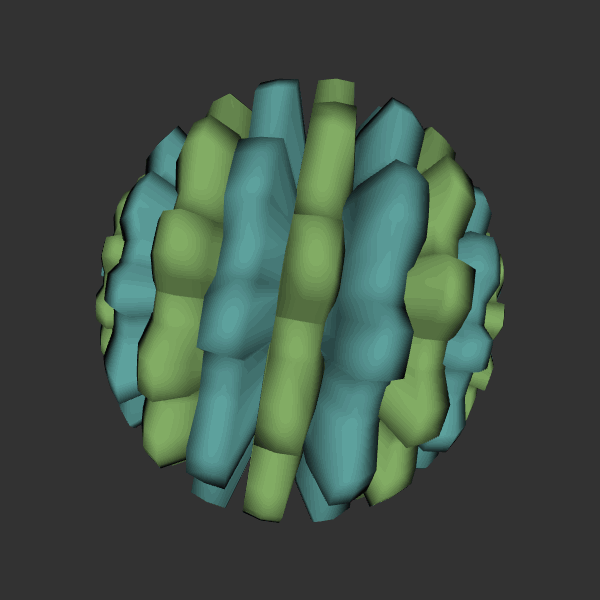
Background: dark